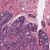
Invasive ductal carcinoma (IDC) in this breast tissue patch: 1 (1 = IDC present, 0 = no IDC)